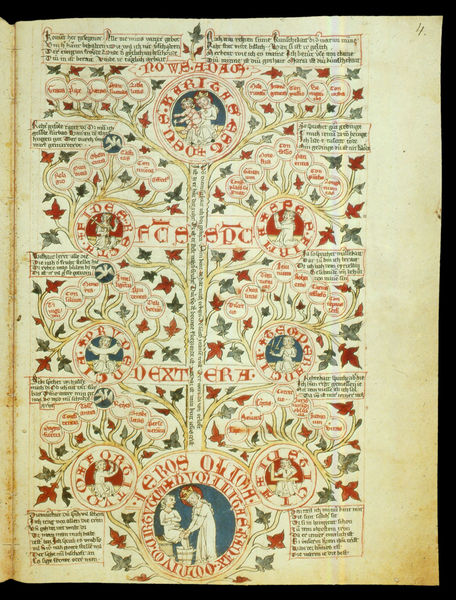
Titel: Speculum humanae salvationis; Codex Cremifanensis 243
Institution: Kremsmünster, Stiftsbibliothek
Schlagwörter: baum, blau, blätter, mann, gelb, grün, menschen, äste, frau, rot, zweige, familie, blatt, krone, kinder, engel, ranken, schrift, bilder, könig, wein, buch, fuss, wurzel, würzel, seite, text, pergament, zahl, jesus, eros, könige, königin, maria, handschrift, waschung, kalligraphie, buchmalerei, stammbaum, alphabet, bildfelder, wurzel jesse, fusswaschung, seitenzahl, tree of life, mind map